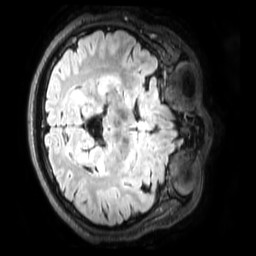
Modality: FLAIR
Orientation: axial
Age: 23
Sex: male
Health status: healthy
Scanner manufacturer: philips
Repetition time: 4.8 s
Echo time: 0.2812 s